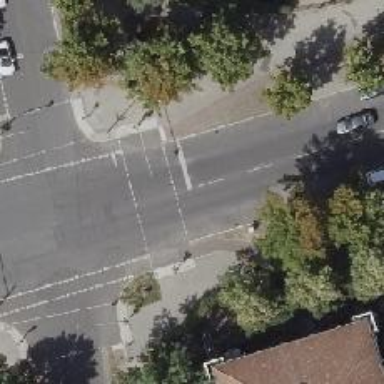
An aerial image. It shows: Road with traffic signals for signaling.